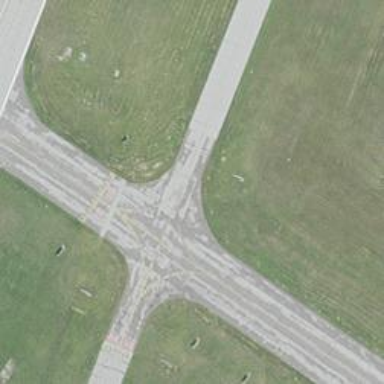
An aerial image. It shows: Image of taxiway at airport.